Question: I have this example:
<URL>
'''
.image1 {
display: inline-block;
height: 300px;
width: 300px;
background: url("http://www.avocat.dac-proiect.ro/wp/wp-content/themes/twentyfourteen/images/images1440/b1.jpg");
margin-left: auto;
vertical-align: top;
}
.image1:hover {
opacity: 0.3;
filter: alpha(opacity=30);
}
'''
'''
<div class="image1"></div>
'''
I want to make a blue haze effect, like in the picture below:

Can you help me to solve this problem?
I tried to add '.wrap{background:blue;}' but not working unfortunately.
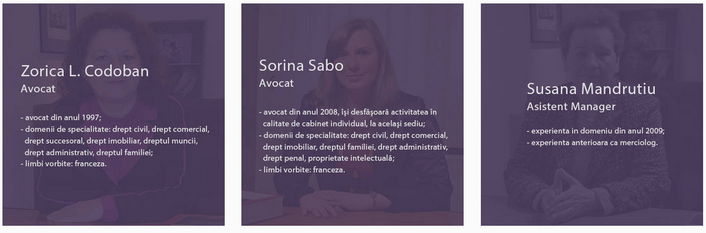
Answer: Changing block opacity would also change its content, so you might also try changing alpha channel of the overlay using pseudo elements and 'rgba()' background color
'''
.image1:hover:after {
background-color: rgba(0, 0, 255, 0.3);
content: "";
height: 100%;
position: absolute;
width: 100%;
}
.image1 {
background: url("http://www.avocat.dac-proiect.ro/wp/wp-content/themes/twentyfourteen/images/images1440/b1.jpg") repeat scroll 0 0 rgba(0, 0, 0, 0);
display: inline-block;
height: 300px;
margin-left: auto;
position: relative;
vertical-align: top;
width: 300px;
}
'''
'''
<div class="image1"></div>
'''